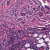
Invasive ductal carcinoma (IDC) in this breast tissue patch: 1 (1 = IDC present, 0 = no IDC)